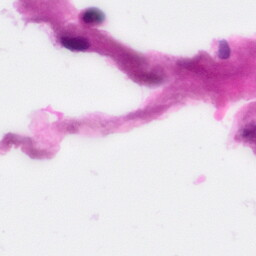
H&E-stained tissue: Pancreatic